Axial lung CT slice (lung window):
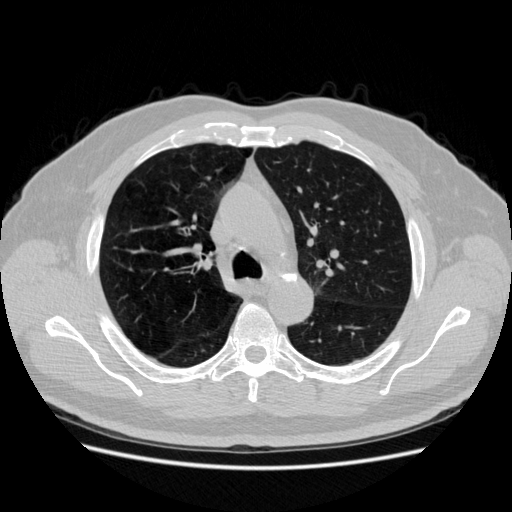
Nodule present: no